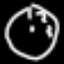
Label: clock